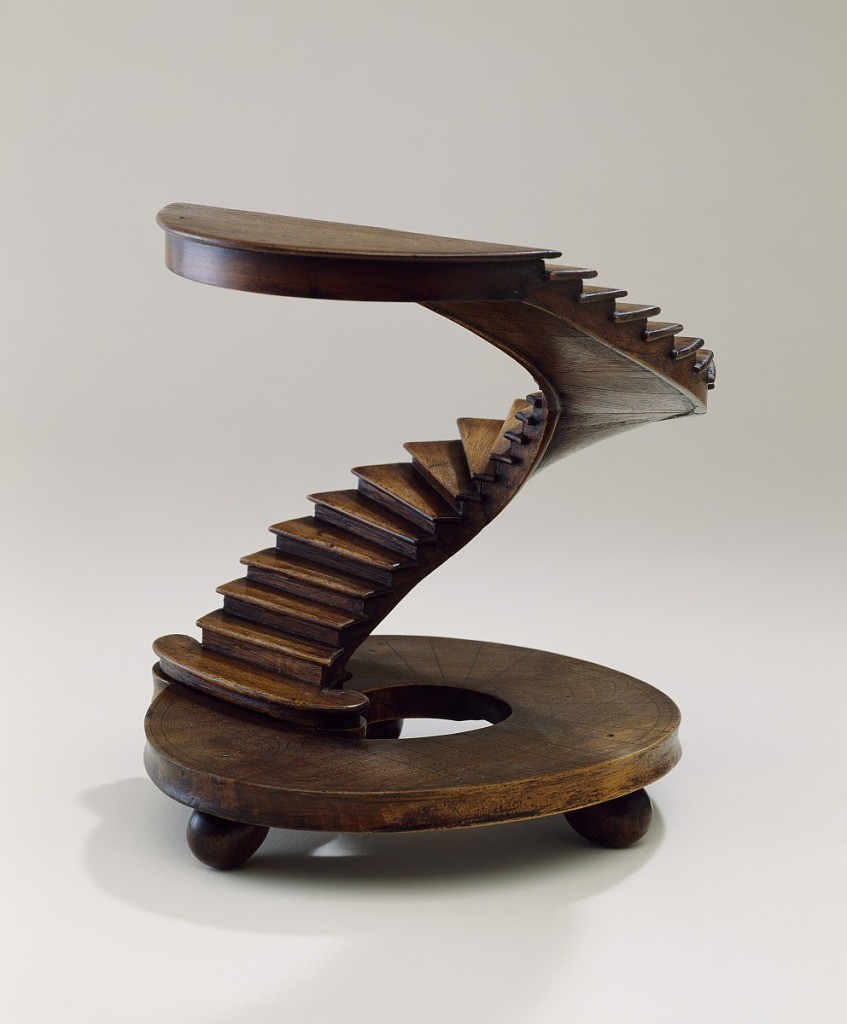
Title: staircase model
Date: mid–late 19th century
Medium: walnut
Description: Half-circular staircase model with circular base.